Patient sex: M
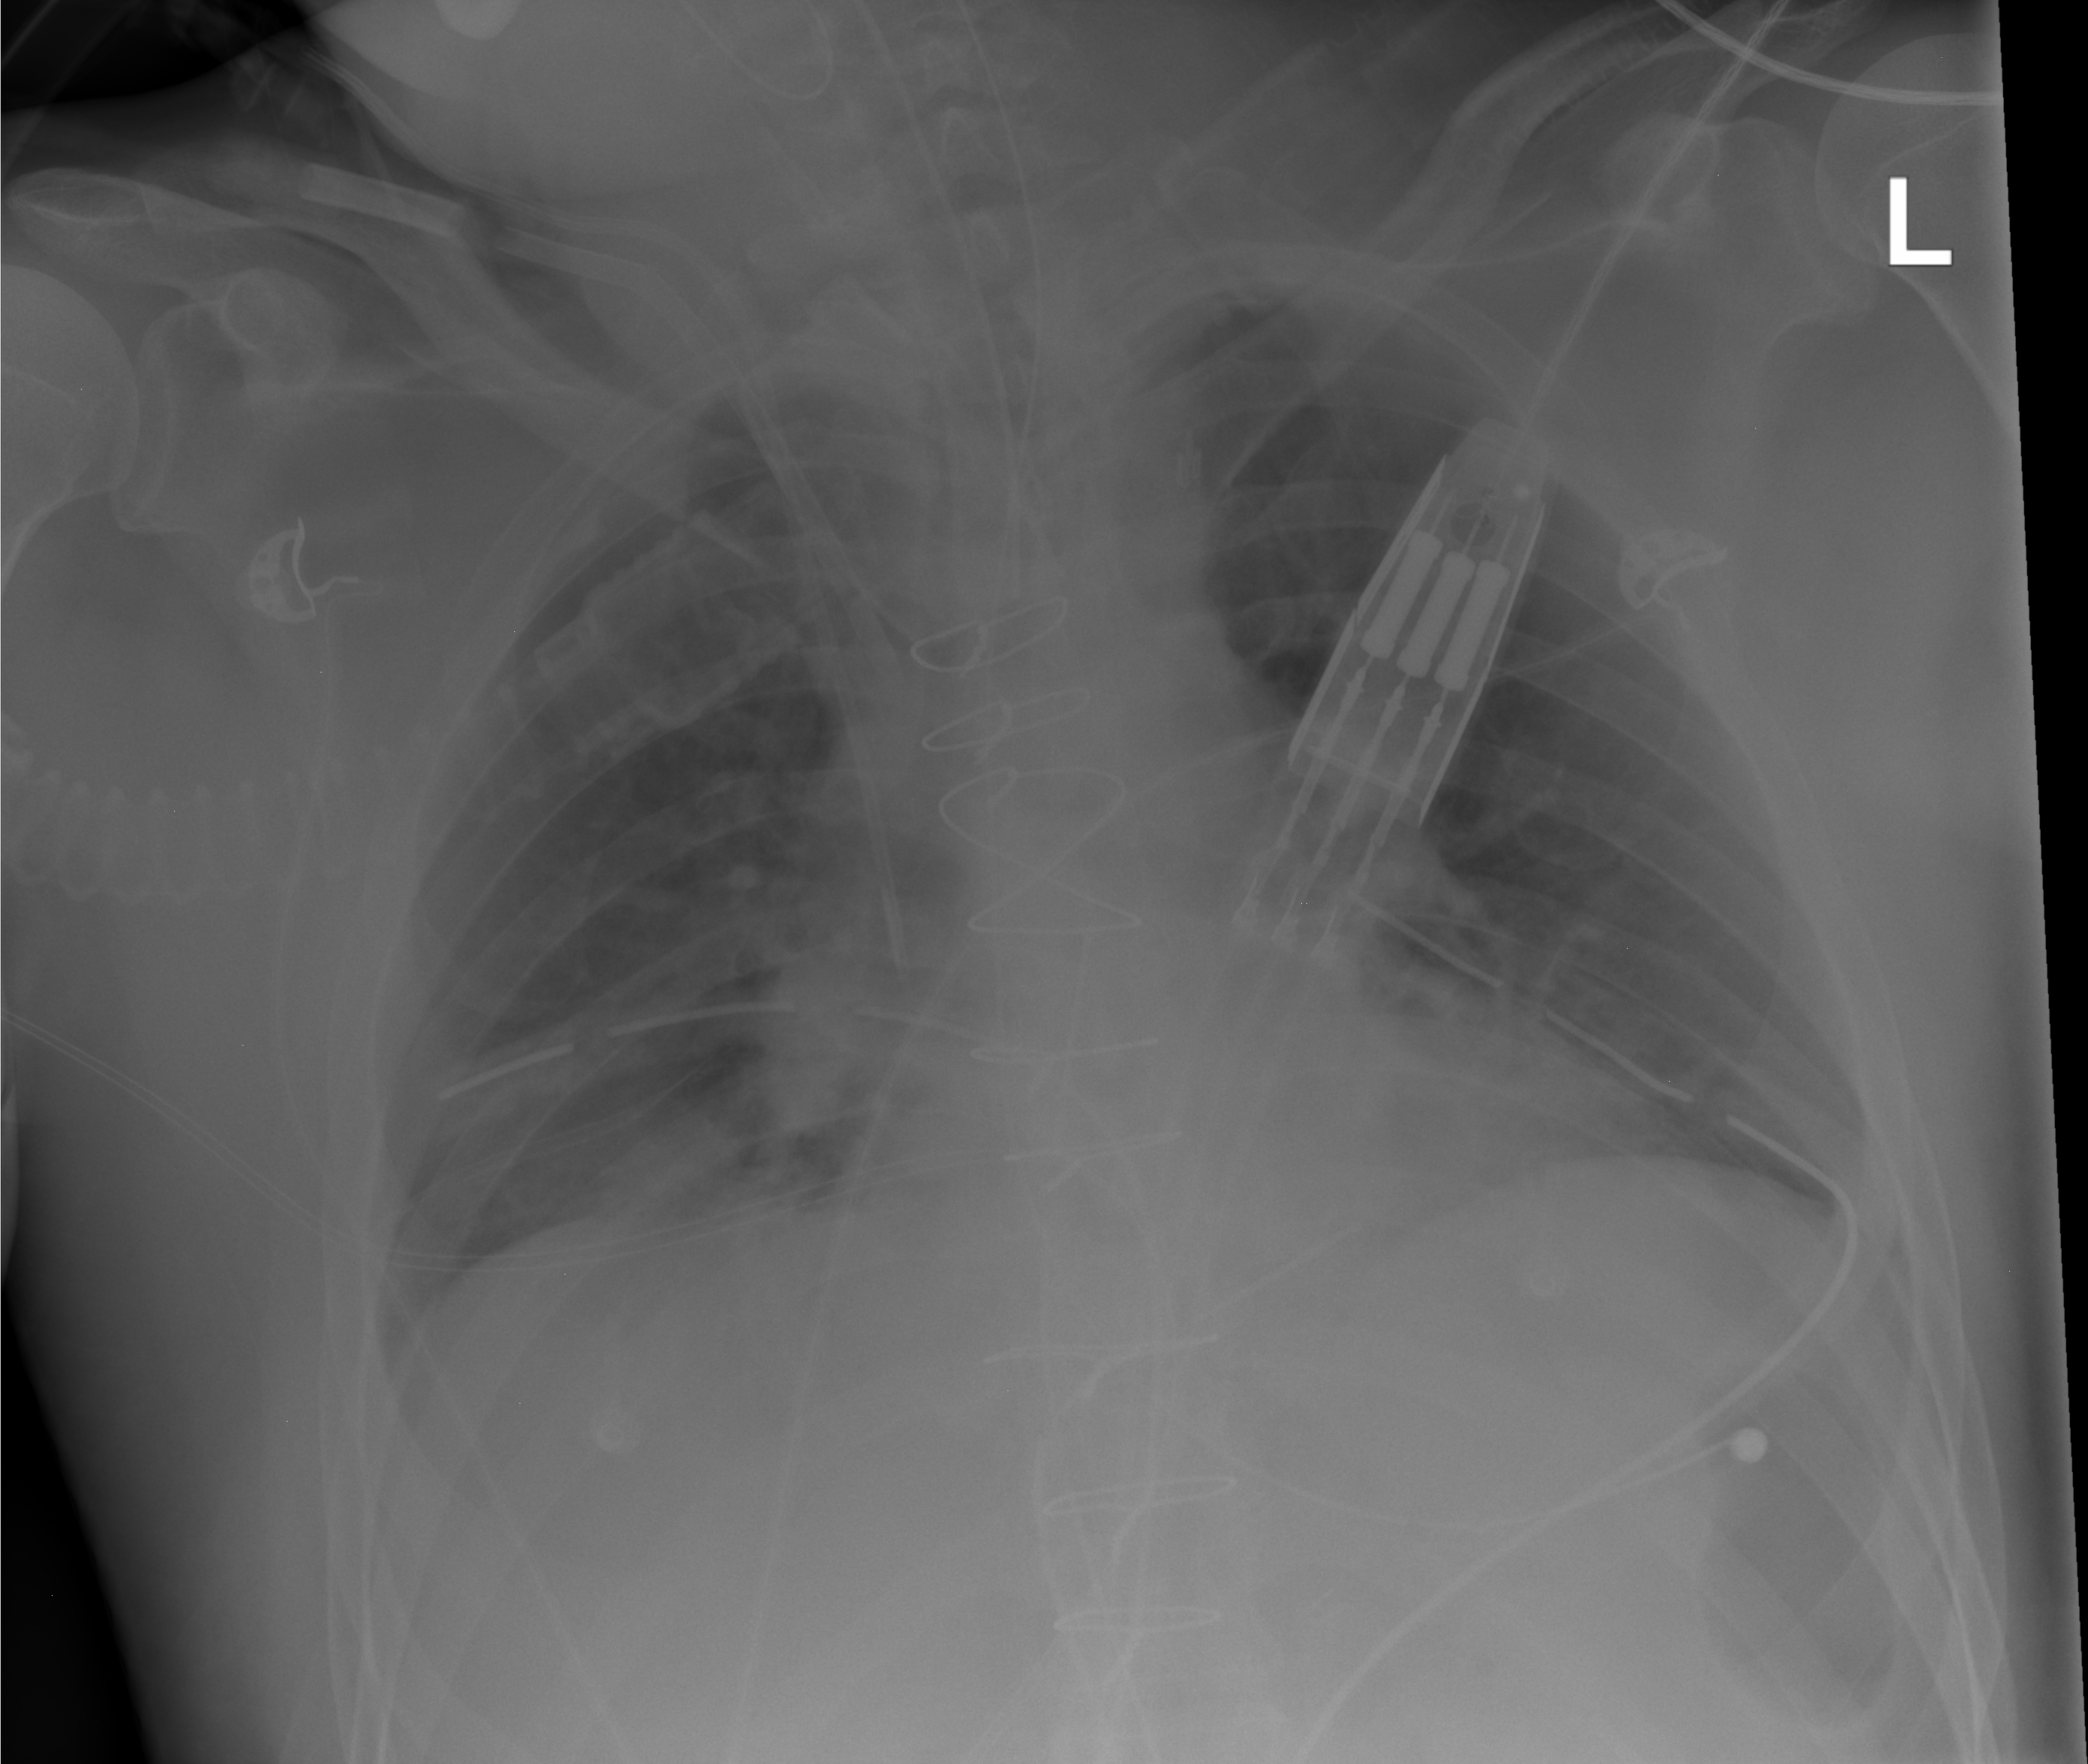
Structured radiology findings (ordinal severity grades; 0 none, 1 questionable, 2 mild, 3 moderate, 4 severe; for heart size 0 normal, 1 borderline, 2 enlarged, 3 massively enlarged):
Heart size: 1
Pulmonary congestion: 1
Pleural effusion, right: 0
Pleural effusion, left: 0
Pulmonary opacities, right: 1
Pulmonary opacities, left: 0
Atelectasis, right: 2
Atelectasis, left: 2